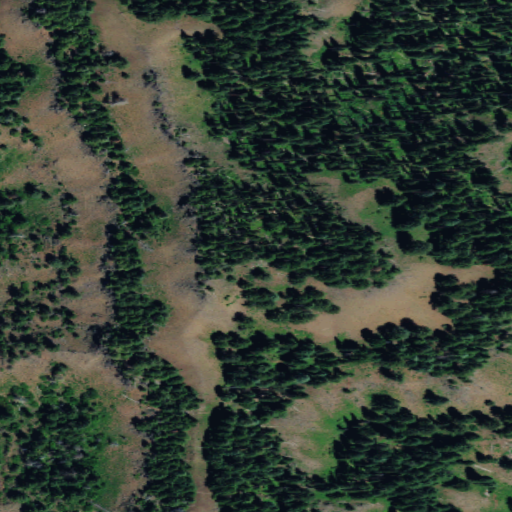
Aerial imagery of ridge(s) in Washington named Ray Ridge containing only evergreen forest